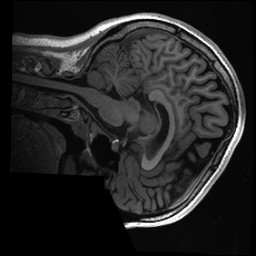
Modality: T1w
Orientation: sagittal
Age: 19
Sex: female